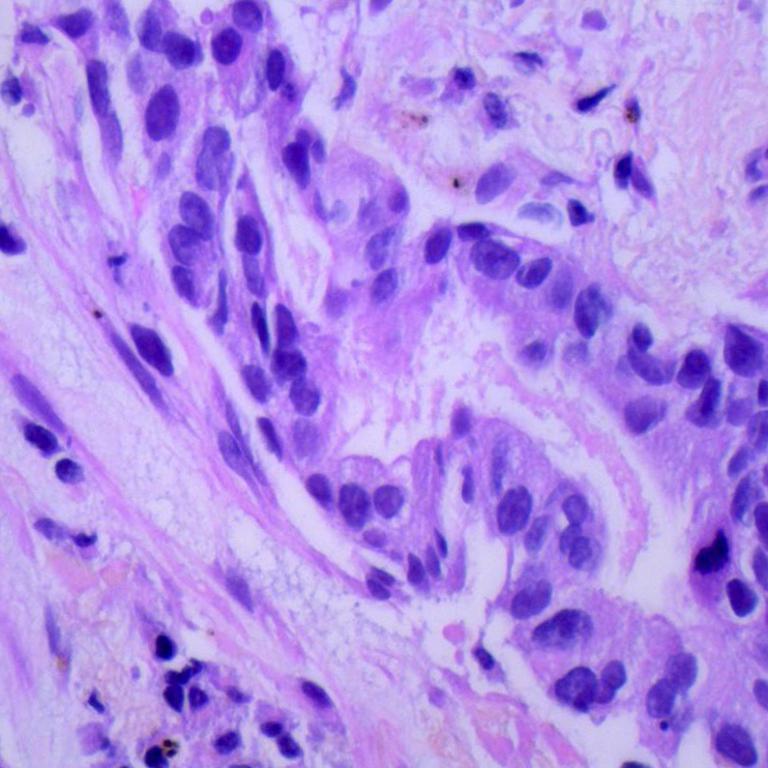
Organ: lung
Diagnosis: adenocarcinomas